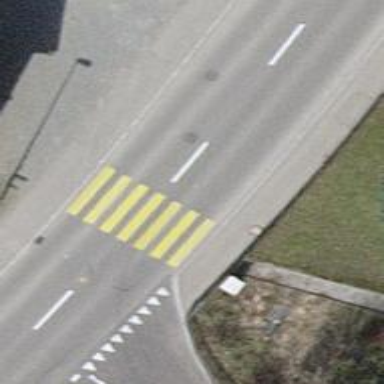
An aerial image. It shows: Uncontrolled road crossing.